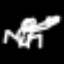
Label: frog